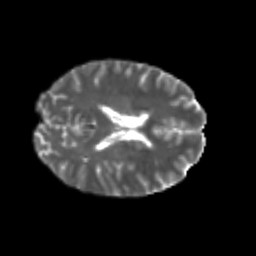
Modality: T2w
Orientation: axial
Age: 25
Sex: male
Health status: healthy
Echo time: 0.074 s